Field crop: maize
Growth stage: 2
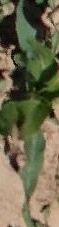
Species: maize